Interaction volume radius: 10 \u00c5
Interaction volume height: 15 \u00c5
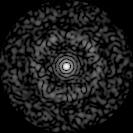
Disorder parameter: 0.8015